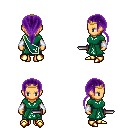
a pixel art fantasy rpg character, female body template, human, tanned skin, sash dress, teal pants, purple ponytail hairstyle, gold tiara, white cloth bracers, gold boots, dagger, four views (front, back, left, right), 2x2 character sprite sheet, small pixel art, hard edges, no anti-aliasing